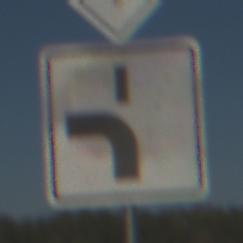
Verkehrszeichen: VerlaufVorfahrtsstrasse5
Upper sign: Vorfahrtsstrasse
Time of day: MorningAfternoon
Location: Outdoor (Nature)
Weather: Clear
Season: Autumn
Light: Natural